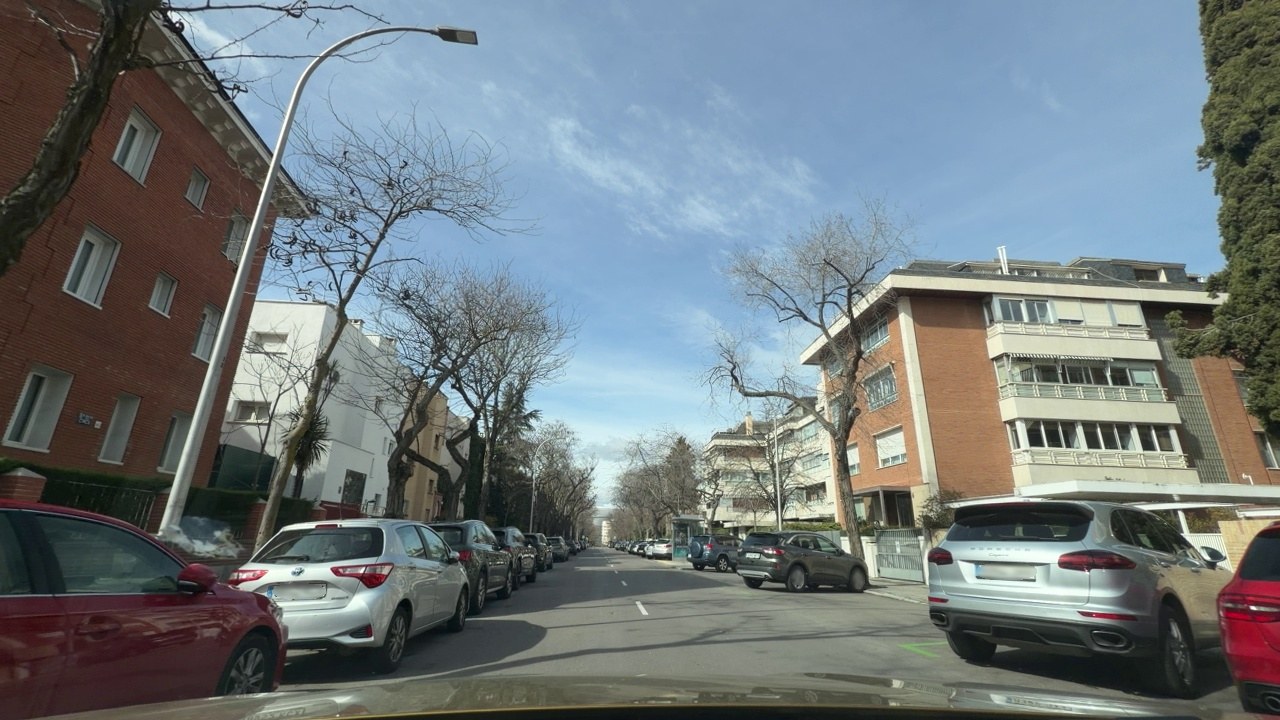
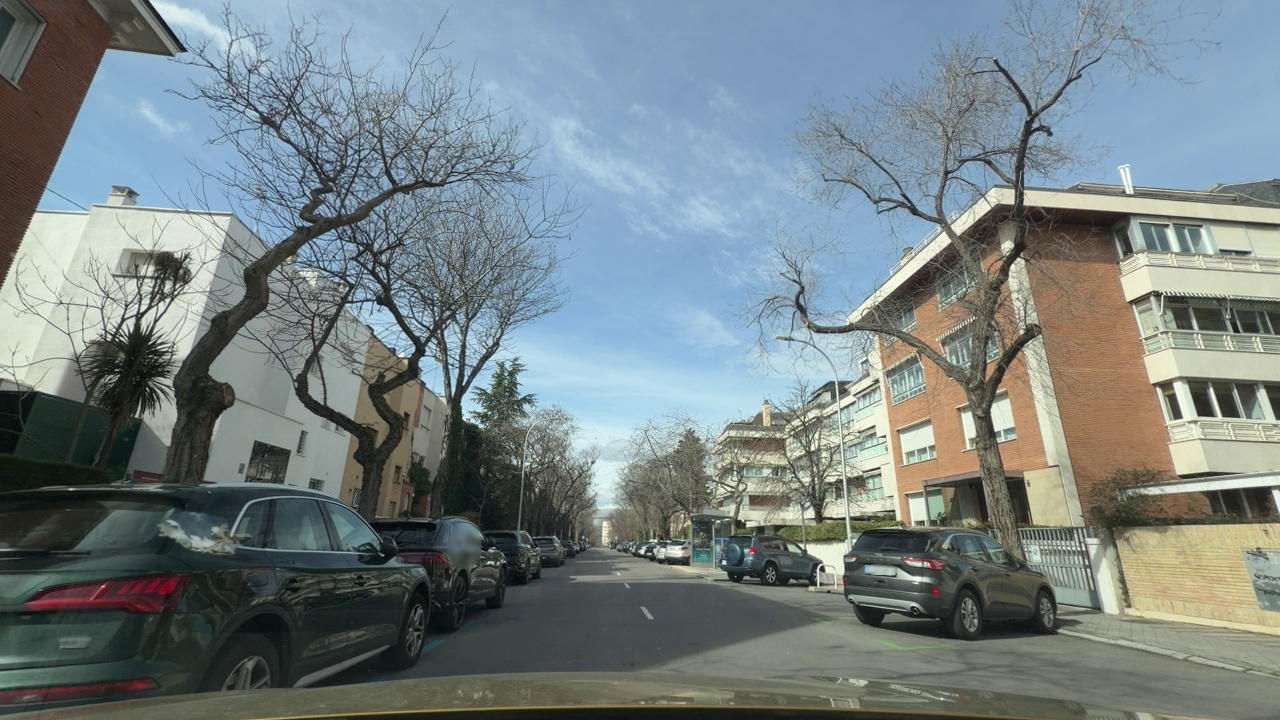
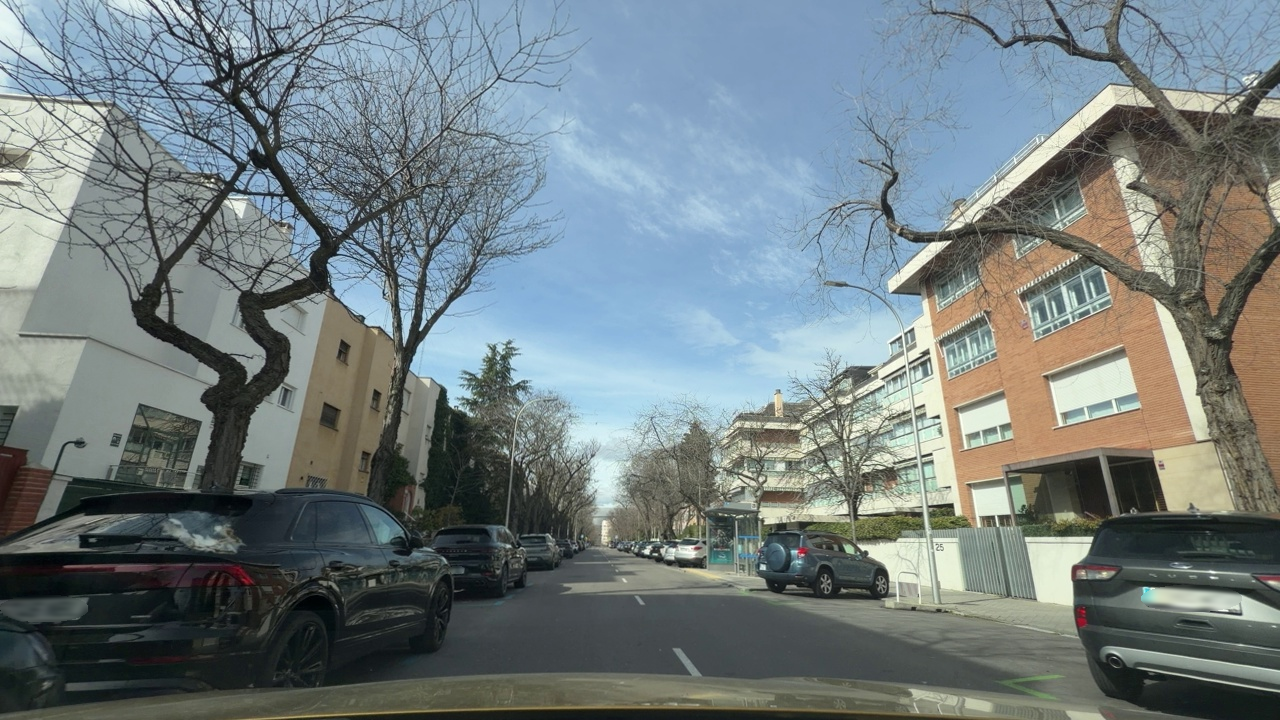
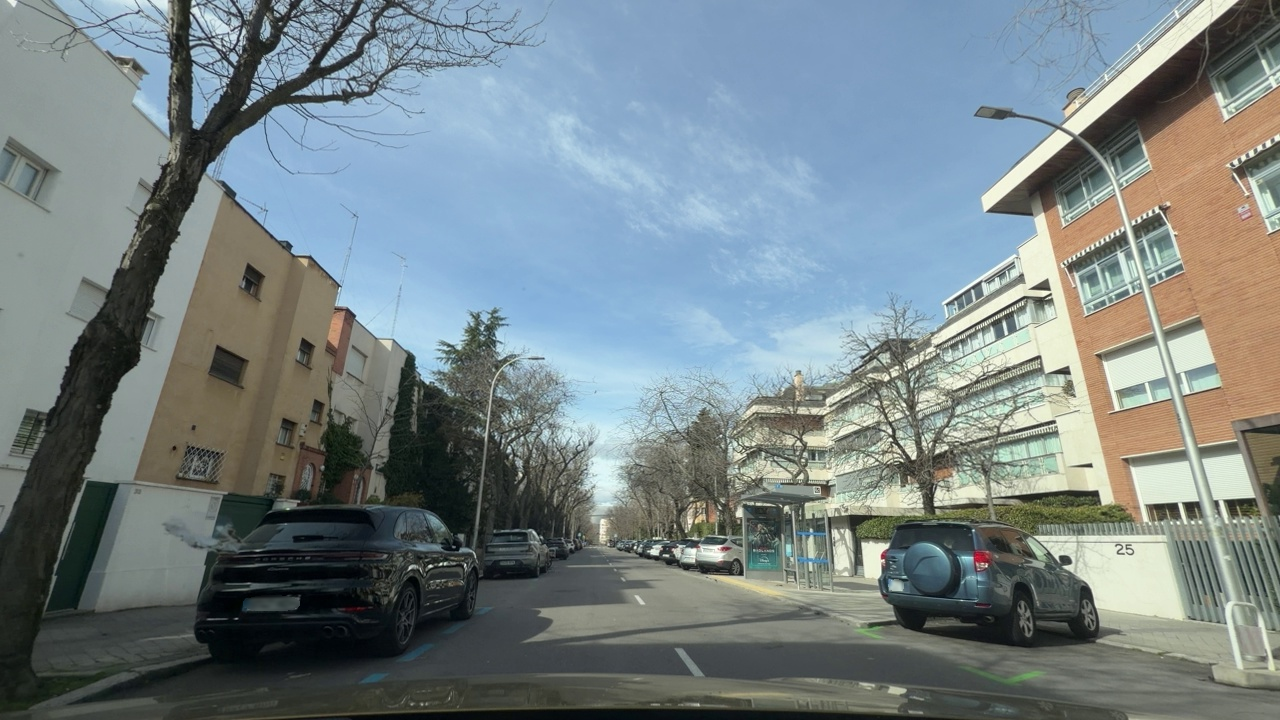
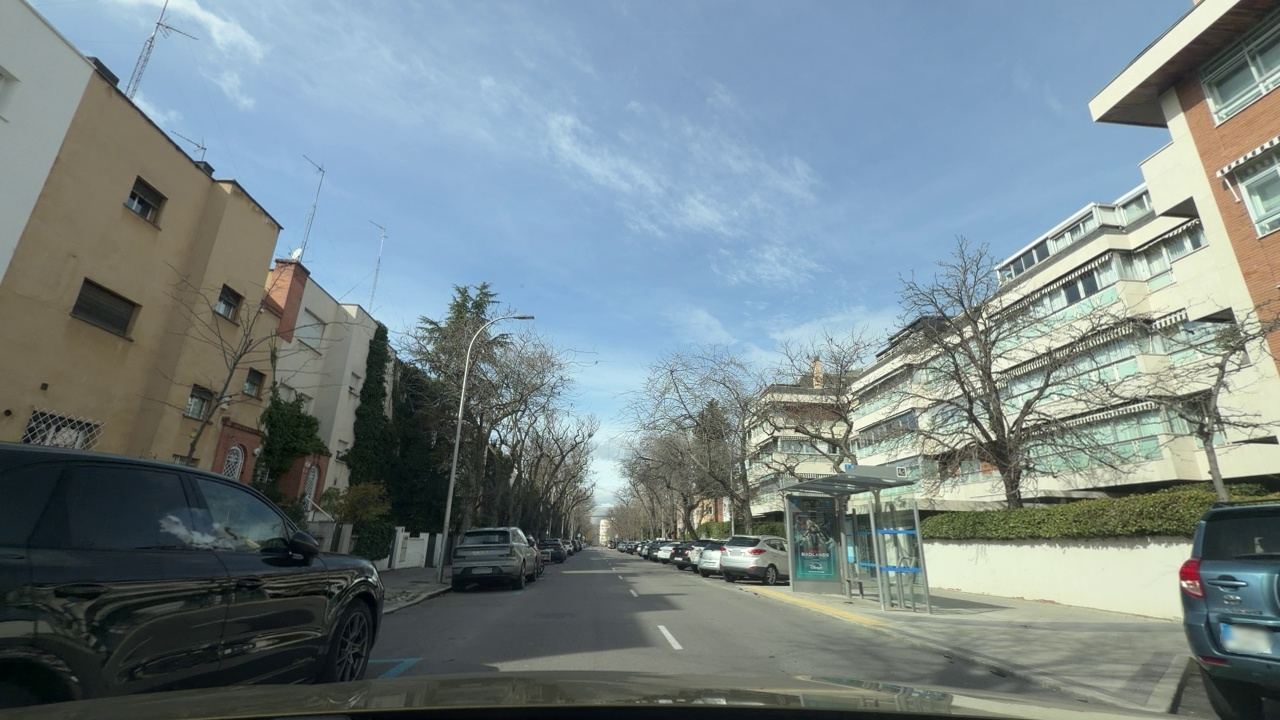
Situation: Lateral parked car
Question: Are vehicles present on the right side of the ego lane?
Answer: Yes
Reasoning: Ego is travelling in the left lane of a two-lane, one-way street.  On his left, there are vehicles parked parallel to the road.

Situation: Lateral parked car
Question: Are vehicles parked parallel or perpendicular to the roadway near the ego lane?
Answer: Yes
Reasoning: Ego is travelling in the left lane of a two-lane, one-way street.  On his left, there are vehicles parked parallel to the road and close to the right lane. There are cars parked in rows on the right lane.

Situation: Lateral parked car
Question: Does the environment indicate an urban road where curbside parking is permitted?
Answer: Yes
Reasoning: Ego is travelling in the left lane of a two-lane, one-way street.  On his left, there are vehicles parked parallel to the road and close to the right lane. There are cars parked in rows on the right lane.

Situation: Lateral parked car
Question: Is the ego vehicle traveling in a middle lane with traffic lanes on both sides?
Answer: No
Reasoning: Ego is travelling in the left lane of a two-lane, one-way street.  On his left, there are vehicles parked parallel to the road and close to the right lane. There are cars parked in rows on the right lane.

Situation: Lateral parked car
Question: Are vehicles present on the left side of the ego lane?
Answer: No
Reasoning: Ego is travelling in the left lane of a two-lane, one-way street.  On his left, there are vehicles parked parallel to the road and close to the right lane. There are cars parked in rows on the right lane.